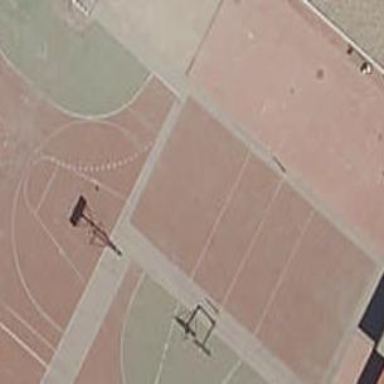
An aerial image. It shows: Volleyball court on pitch meant for leisure land.